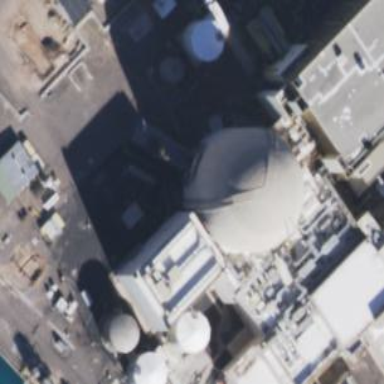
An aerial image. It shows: Nuclear power generator.